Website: macys
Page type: billing-address
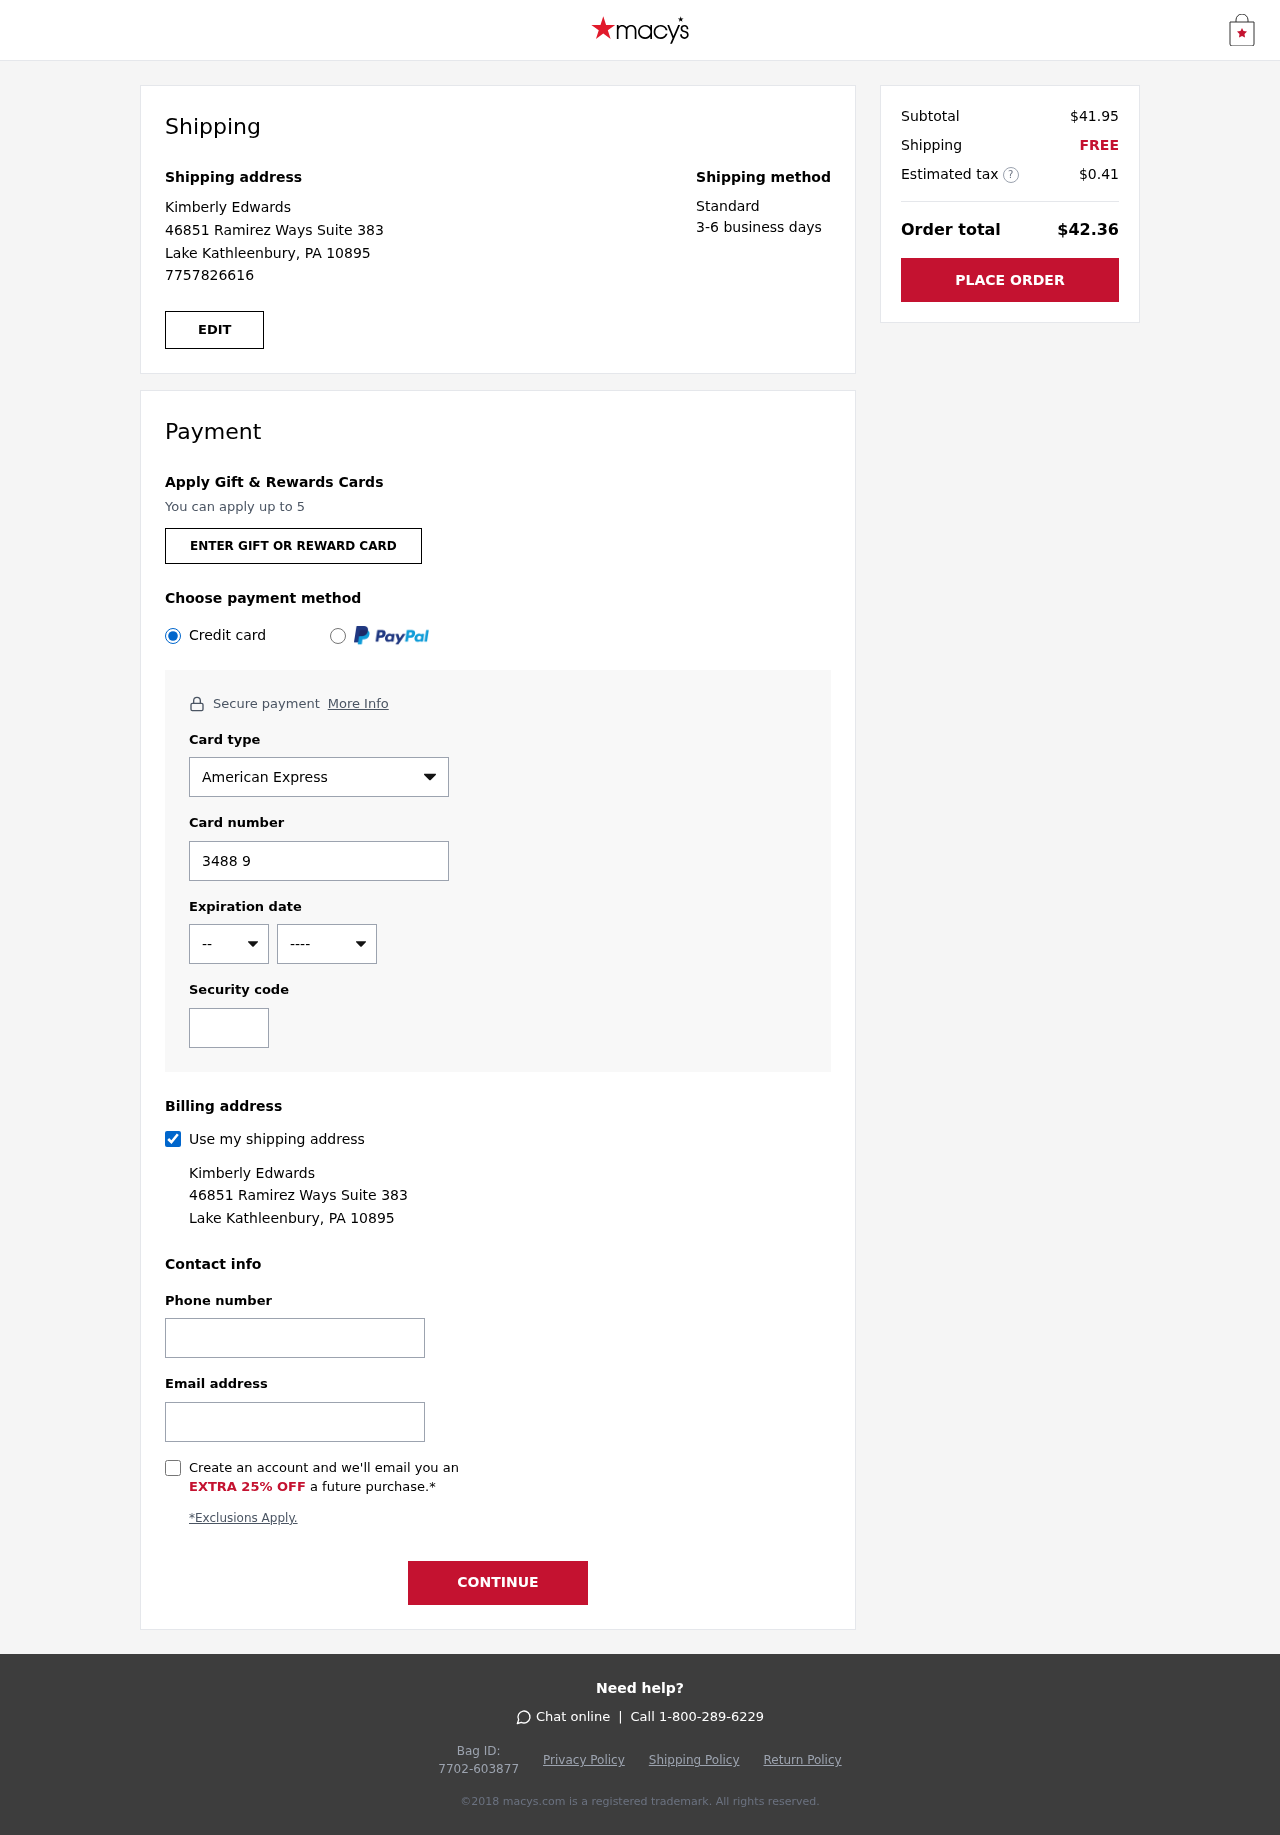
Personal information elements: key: PII_CARD_CVV
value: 1086
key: PII_CARD_EXPIRY_MONTH
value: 04
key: PII_CARD_EXPIRY_YEAR
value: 27
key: PII_CARD_NUMBER
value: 3488 9890 2797 453
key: PII_CARD_TYPE
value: American Express
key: PII_EMAIL
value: kimberly_edwards@gmail.com
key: PII_FULLNAME
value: Kimberly Edwards
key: PII_PHONE
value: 7757826616
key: PII_STREET
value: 46851 Ramirez Ways Suite 383
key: PII_CITY_STATE_ZIP
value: Lake Kathleenbury, PA 10895
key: PII_FIRSTNAME
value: Kimberly
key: PII_LASTNAME
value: Edwards
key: PII_FULLNAME2
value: Kimberly Edwards
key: PII_FULLNAME3
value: Kimberly Edwards
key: PII_FIRSTNAME2
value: Kimberly
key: PII_FIRSTNAME3
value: Kimberly
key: PII_LASTNAME2
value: Edwards
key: PII_LASTNAME3
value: Edwards
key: PII_FIRSTNAME_DERIVED
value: Kimberly
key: PII_LASTNAME_DERIVED
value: Edwards
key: PII_FULLNAME_DERIVED
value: Kimberly Edwards
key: PII_NAME_FULL_DERIVED
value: Kimberly Edwards
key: PII_PHONE2
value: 7757826616
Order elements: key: ORDER_SUBTOTAL
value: $41.95
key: ORDER_SHIPPING_COST
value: FREE
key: ORDER_TAX
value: $0.41
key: ORDER_TOTAL
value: $42.36